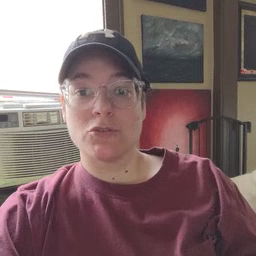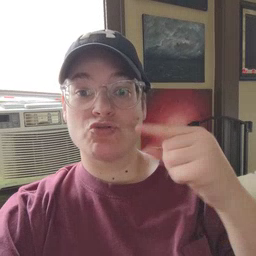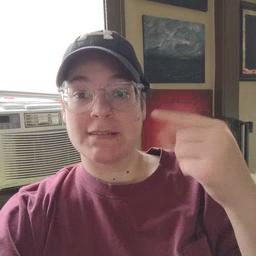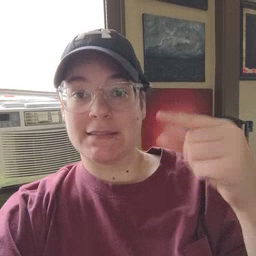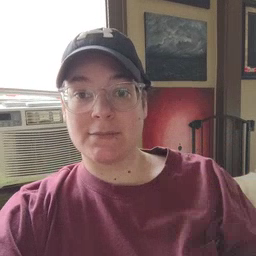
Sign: green